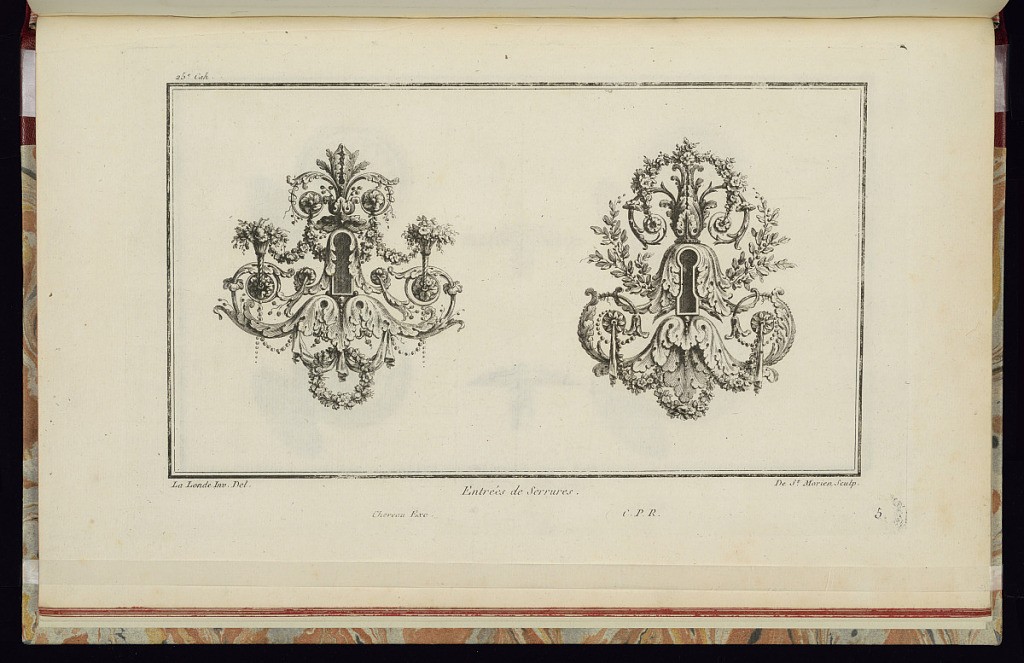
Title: Entrées de Serrures
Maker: Richard de Lalonde, French, active 1780–96
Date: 1775-1788
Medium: Etching on off-white laid paper
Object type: Print
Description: Designs for two lock entries. Both designs feature exuberant ornamentation including scrolling acanthus leaves, floral garlands, and beading. The plate is signed and numbered.